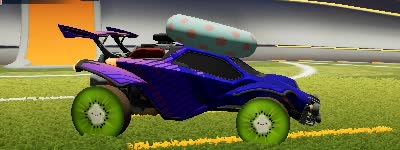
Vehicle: octane